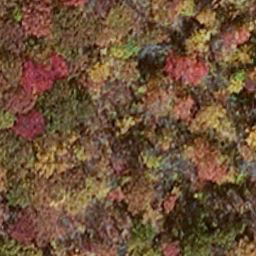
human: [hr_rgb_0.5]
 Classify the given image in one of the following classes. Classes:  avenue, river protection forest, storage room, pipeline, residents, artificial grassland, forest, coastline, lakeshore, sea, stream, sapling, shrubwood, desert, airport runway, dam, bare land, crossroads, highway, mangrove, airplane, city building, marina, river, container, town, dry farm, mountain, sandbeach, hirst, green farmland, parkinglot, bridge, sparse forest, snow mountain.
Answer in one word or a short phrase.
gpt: mangrove